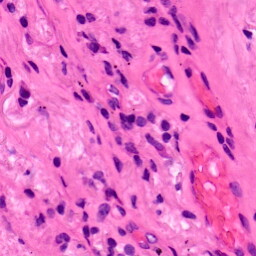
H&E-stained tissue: Lung